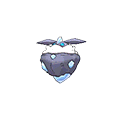
Pok\u00e9mon: carbink